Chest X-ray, AP view. Patient: 65 years old, sex M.
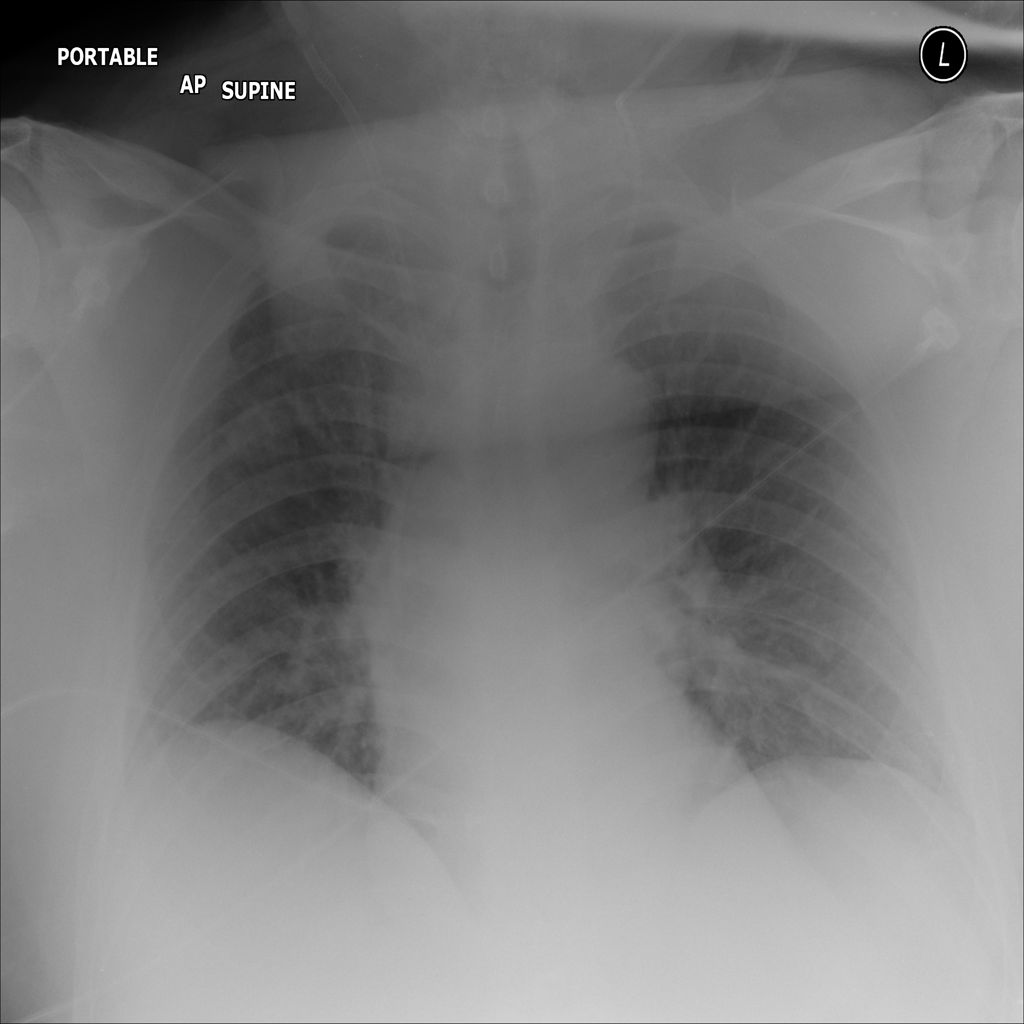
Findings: Edema